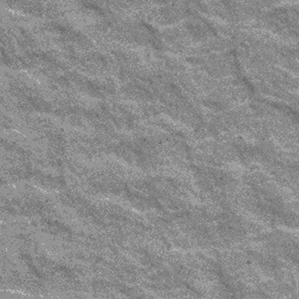
Label: frost